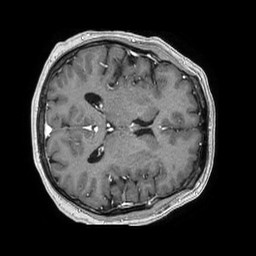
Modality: T1w
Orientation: axial
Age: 50
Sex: male
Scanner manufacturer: philips
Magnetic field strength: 1.5 T
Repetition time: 0.00756 s
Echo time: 0.003431 s